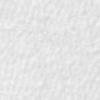
Label: no_change